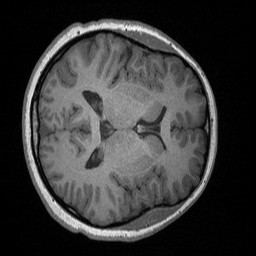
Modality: T1w
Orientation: axial
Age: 20
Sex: female
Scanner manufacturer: siemens
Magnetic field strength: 3 T
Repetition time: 1.64 s
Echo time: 0.00234 s